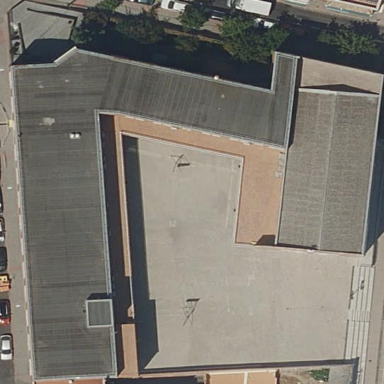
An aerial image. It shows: School.